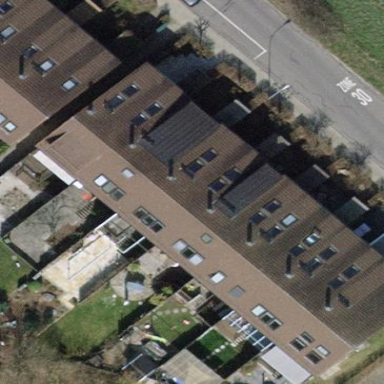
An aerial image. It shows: Terrace building.